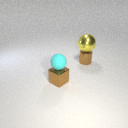
small brown metal cylinder behind small brown metal cube